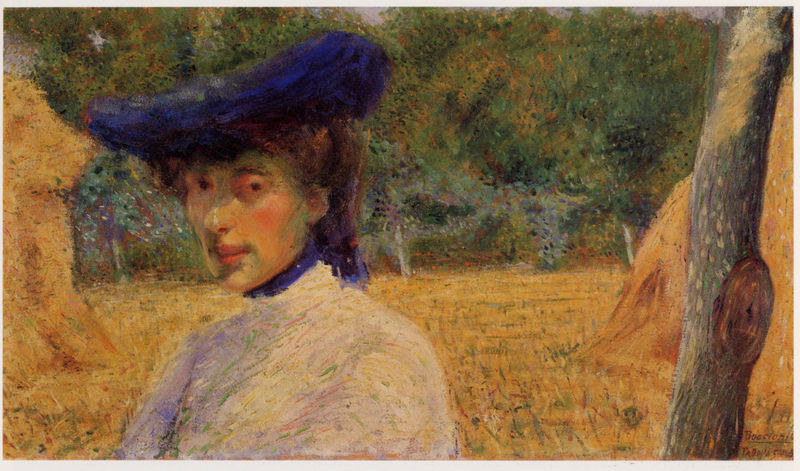
Titel: Ritratto della pittrice Adriana Bisi Fabbri
Künstler: Umberto Boccioni
Institution: Privatbesitz
Schlagwörter: baum, blau, blätter, gemälde, kopf, mann, schatten, weiß, wunde, bäume, gelb, grün, impressionismus, landschaft, blumen, braun, frau, geschwungen, haar, hut, kleid, licht, mund, nase, ohr, profil, renoir, stroh, blick, blüten, dame, rot, tuch, wiese, zaun, beige, expressionismus, haube, malerei, mütze, augen, bluse, gesicht, kragen, bildnis, hals, portrait, porträt, signatur, öl, ast, baumstamm, feld, gräser, natur, stamm, strauch, busch, sonne, haare, lippen, wald, garten, ornage, sommer, pointilismus, acker, ernte, heu, korn, farben, violett, sigantur, stämme, blue, hat, oil, red, white, blouse, bun, collar, dress, face, female, france, gold, green, hair, lady, nose, old, painting, woman, yellow, impressionistisch, monet, manet, looking, oil painting, pink, brown, junge, dreiviertelprofil, striche, kornfeld, knabe, paris, pinselstrich, profile, wood, astloch, dreiviertelporträt, gut, rocks, sky, tree, rinde, ear, field, girl, head, landscape, nature, orange, young, summer, sun, trees, village, pinselstriche, eyes, ribbon, forest, grass, light, bushes, garden, femme, bust, look, color, dots, impressionism, purple, shadow, chin, mouth, scarf, french, paysage, smile, fence, meadow, victorian, italy, outside, person, rural, bleu, human, spring, blush, brown hair, leaves, trunk, ductus, italian, beauty, colorful, colors, close up, ears, pastel, felde, eye, futurism, lines, rose, farm, feild, birch, impressionist, tronc, handkerchief, beautiful, lips, stare, olivenbäume, outdoors, strohhaufen, fields, impressionistic, blurred, outdoor, tan, ballen, branch, shirt, aquarelle, bow, body, anus, gemäht, checks, potrait, hay, straw, dürer, van gogh, vincent van gogh, regard, spots, pissarro, seurat, wheat, bilndis, grüner hintergrund, farming, haystack, rosy, orchard, blue hat, boccioni, divisionism, paille, pisarro, plein aire, rye, spot, treer, umberto boccioni, zut, stack, vincent, poussin, white dress, harvest, braunes haar, haystacks, soft, no, dame mit hut, hart, bark, somber, hat blue, tree trunk, brown eyes, warm colors, bsuhes, knot, sweater, hatstacks, strakes, white shirt, jaune, van, fac, solemn, chiffon, midday, blauer hut, stipple, blé, récoltes, tronc d'arbre, foulard, sawed, emotion, three-quarters view